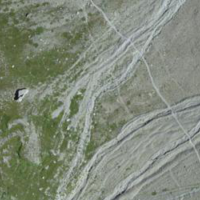
EUNIS habitat code: 48
Species observed at this site:
Montifringilla nivalis